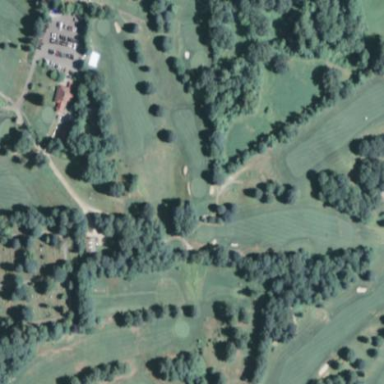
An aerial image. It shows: Golf course surrounded by greenery.